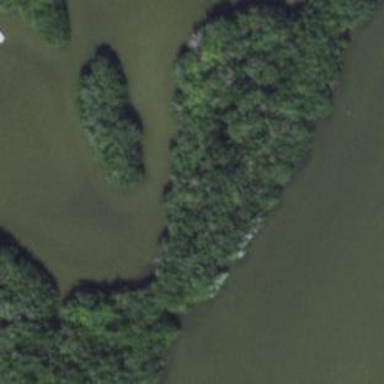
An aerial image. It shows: Beautiful mangrove wetland area.